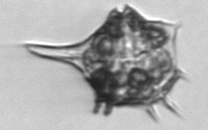
Label: Amylax